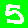
Digit: 5